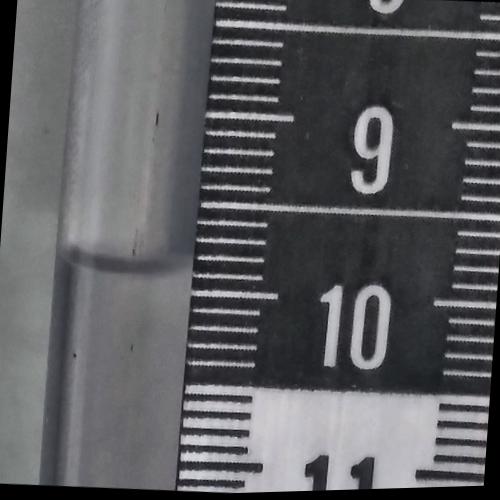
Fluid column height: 9.9 cm